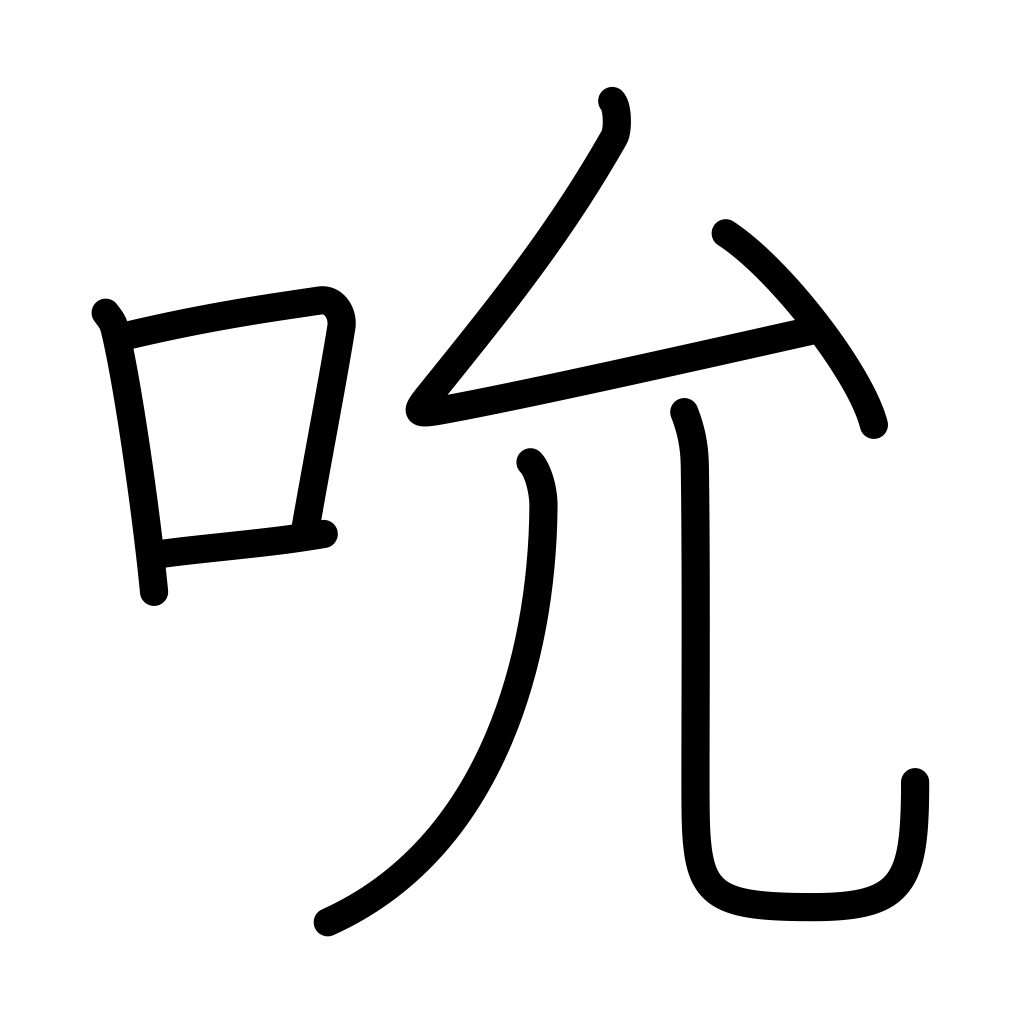
Meaning: suck